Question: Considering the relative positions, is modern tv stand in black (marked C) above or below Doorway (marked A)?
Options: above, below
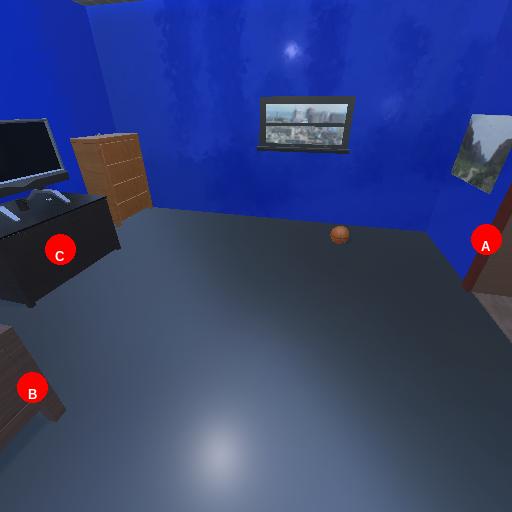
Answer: above